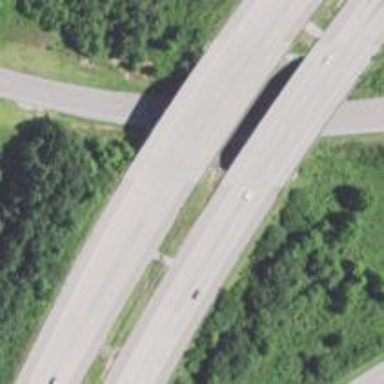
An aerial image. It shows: Motorway bridge.